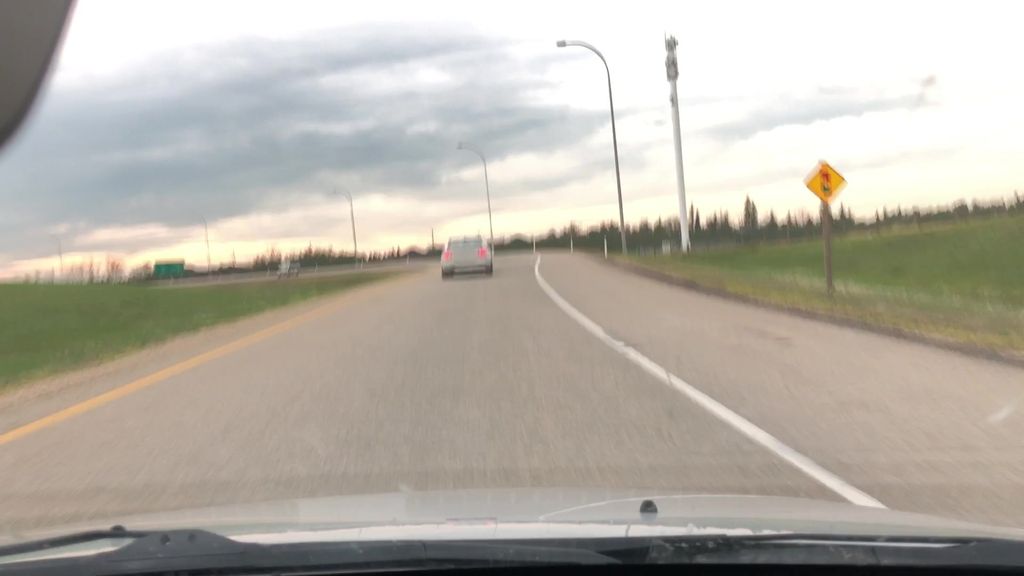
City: edmonton